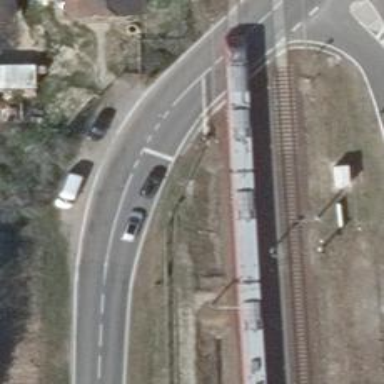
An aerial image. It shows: Railway signal.